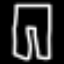
Label: pants